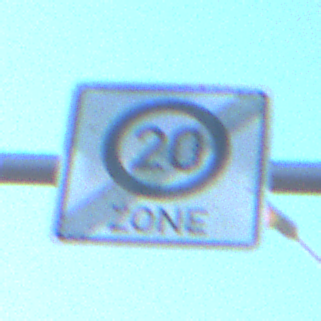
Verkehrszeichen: EndeZone20
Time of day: MorningAfternoon
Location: Outdoor (Urban)
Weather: Clear
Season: NotSpecified
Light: Natural